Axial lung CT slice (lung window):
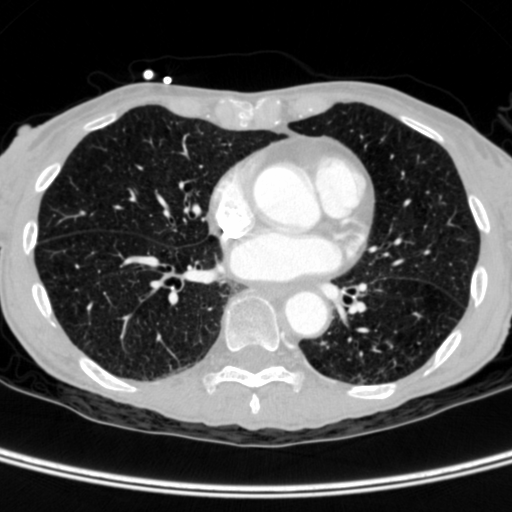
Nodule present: no